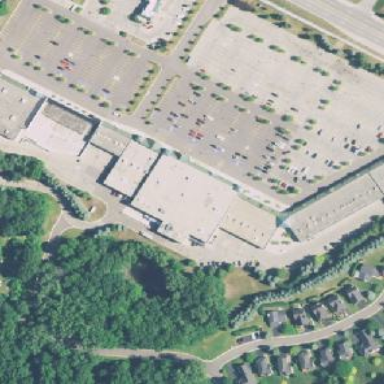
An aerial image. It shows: Retail building housing supermarket.